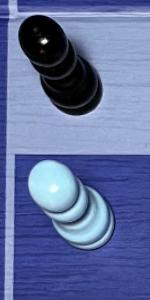
Label: Pawn_White